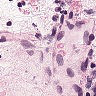
Metastatic tissue present: no